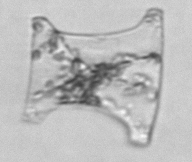
Label: Eucampia